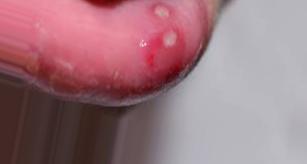
Condition: Mouth Ulcer